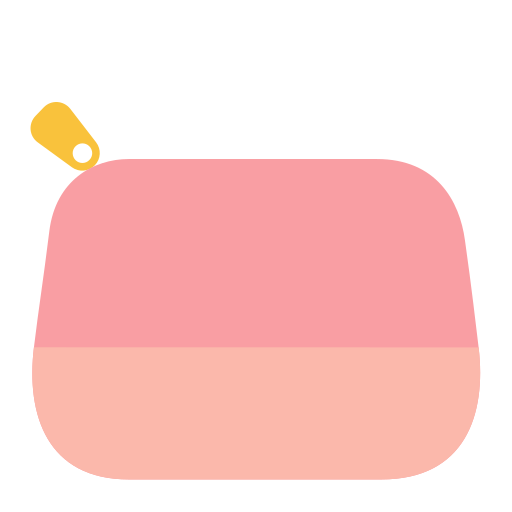
clutch bag flat